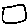
Label: square